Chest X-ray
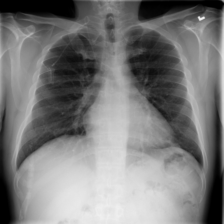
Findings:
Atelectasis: negative
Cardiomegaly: negative
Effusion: negative
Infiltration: negative
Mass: negative
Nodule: negative
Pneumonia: negative
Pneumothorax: negative
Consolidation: negative
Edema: negative
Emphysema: negative
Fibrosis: negative
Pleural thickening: negative
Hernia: negative